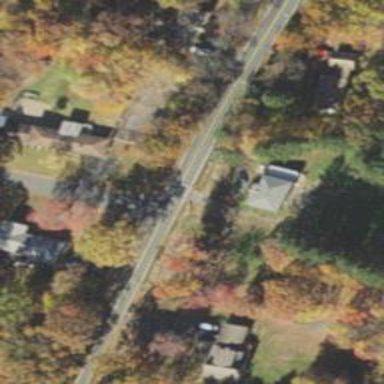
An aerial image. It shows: Road with stop sign.